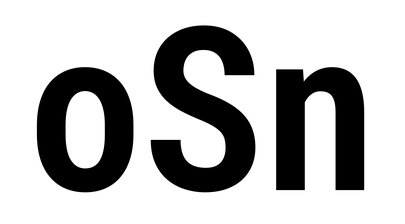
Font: Roboto_Condensed_SemiBold